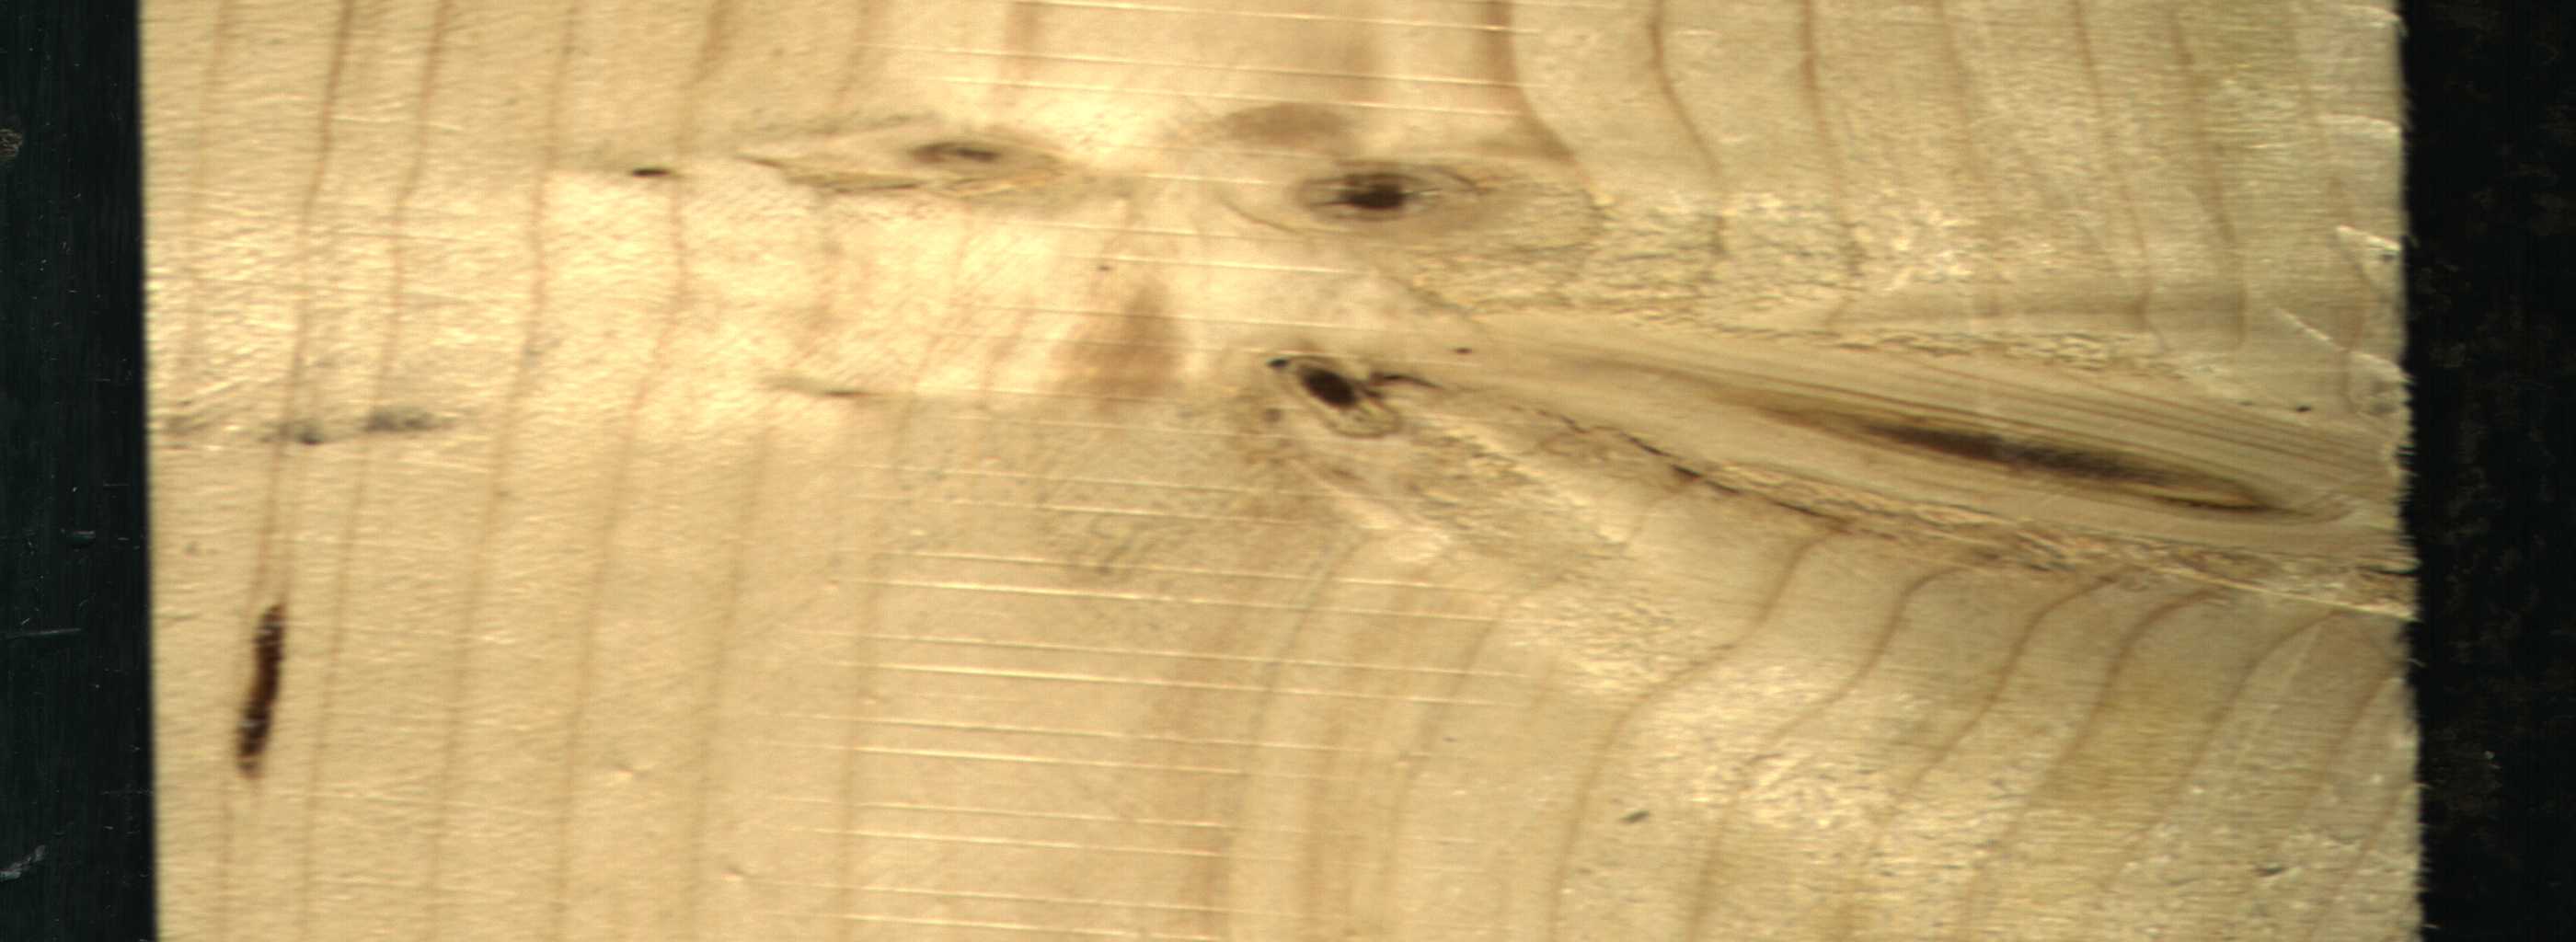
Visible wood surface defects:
resin
Dead_Knot
Live_Knot
Live_Knot
Live_Knot
Live_Knot